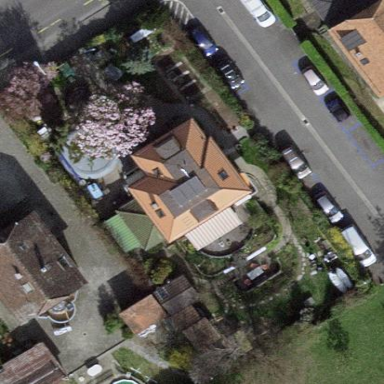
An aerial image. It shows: Garden surrounded by fence.